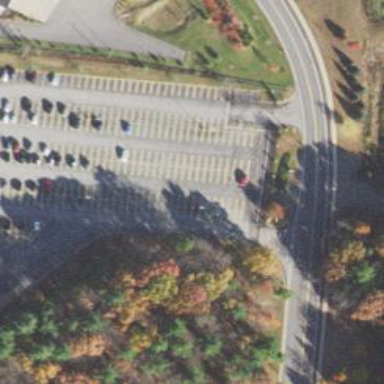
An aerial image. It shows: Parking area.